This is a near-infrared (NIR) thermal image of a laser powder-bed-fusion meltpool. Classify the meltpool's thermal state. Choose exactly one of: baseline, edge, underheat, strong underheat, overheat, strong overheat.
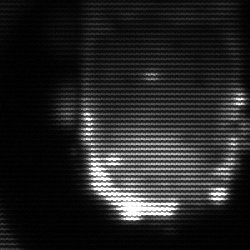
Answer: baseline